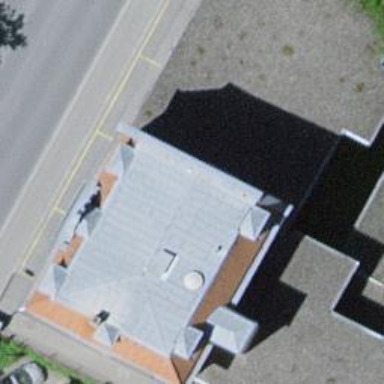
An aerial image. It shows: Library.